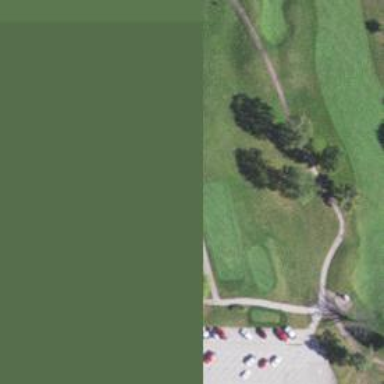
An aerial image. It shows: Service road designated as golf cart path.